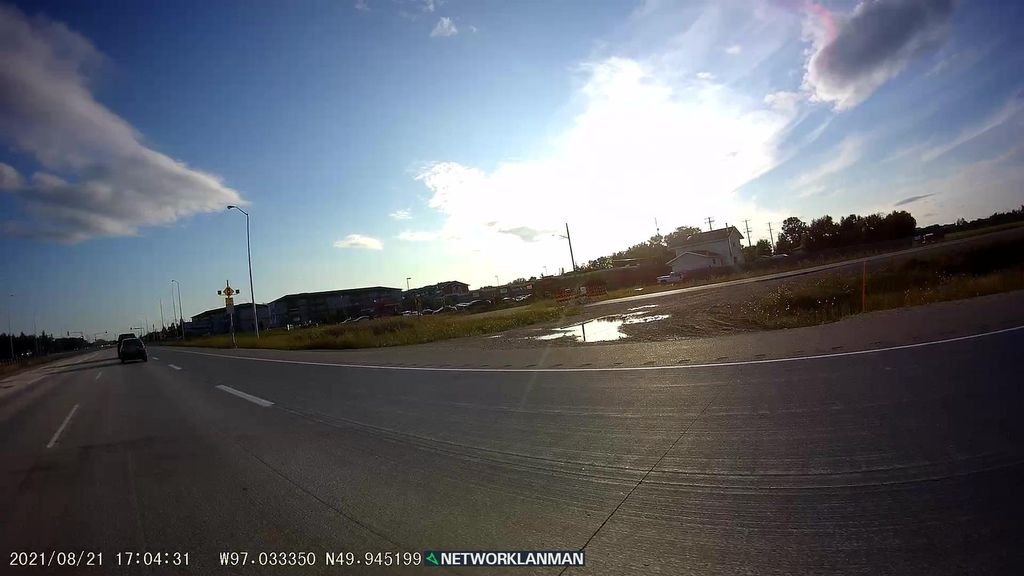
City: winnipeg